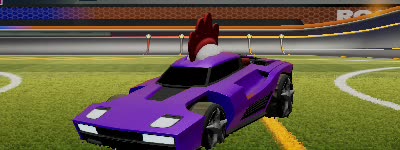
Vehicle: breakout